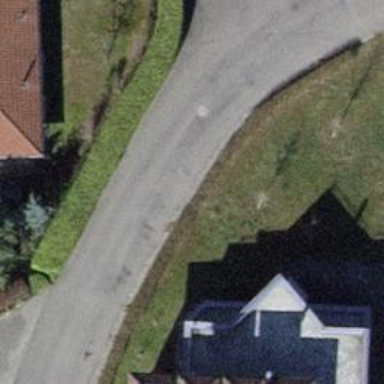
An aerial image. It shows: Asphalt road in residential area.